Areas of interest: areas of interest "Flower, Bird, Fish, and Insect Market"
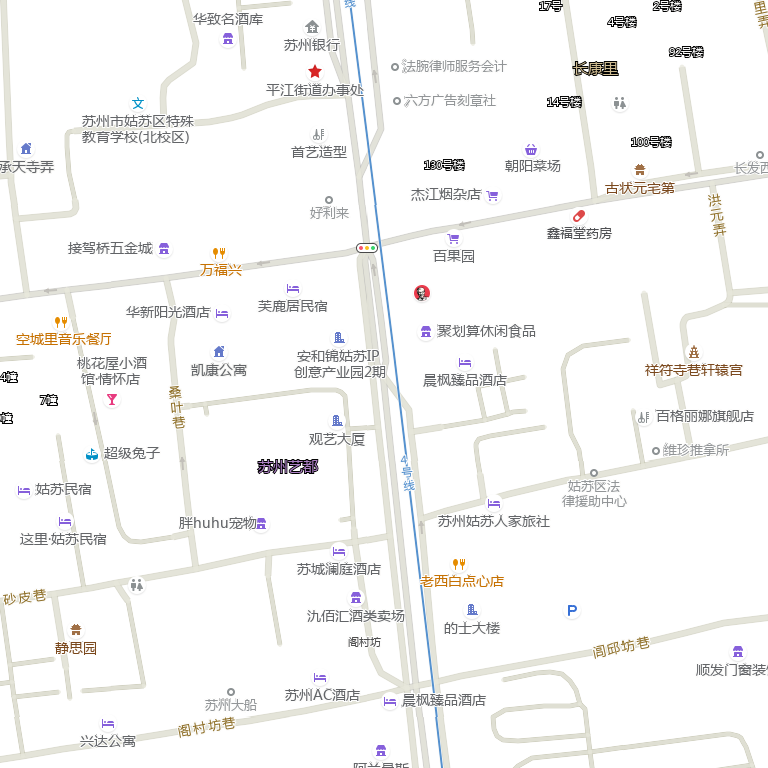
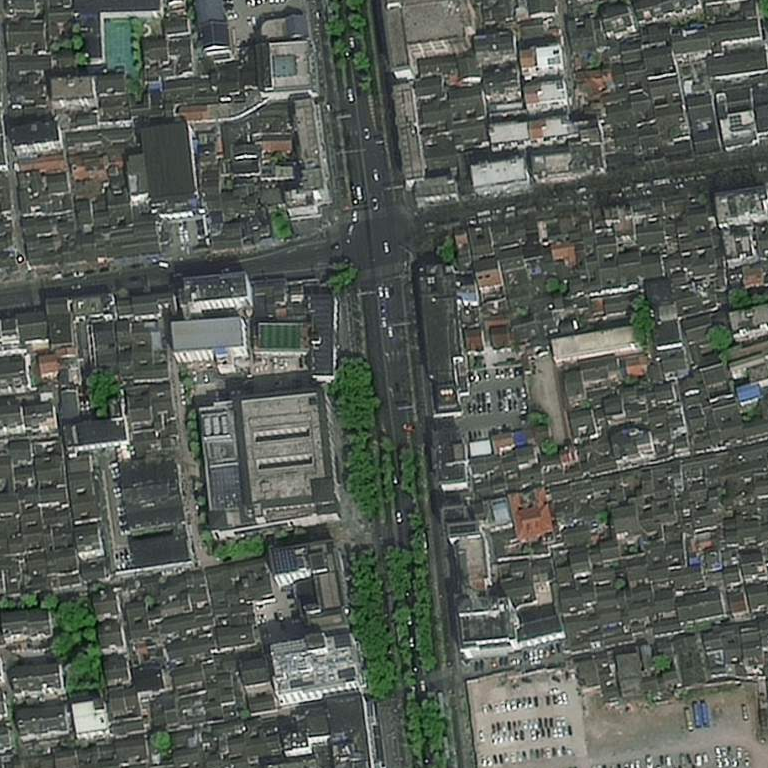